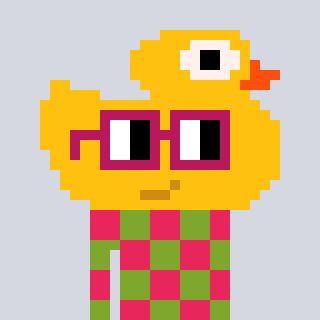
a pixel art character with square dark red glasses, a ducky-shaped head and a slimegreen-colored body on a cool background